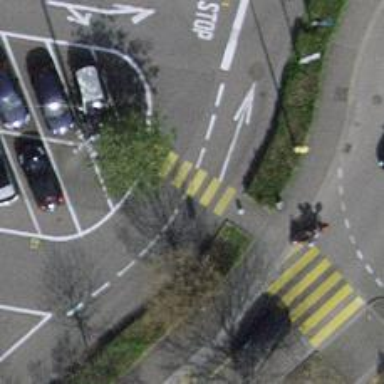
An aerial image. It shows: Uncontrolled zebra crossing on the road.